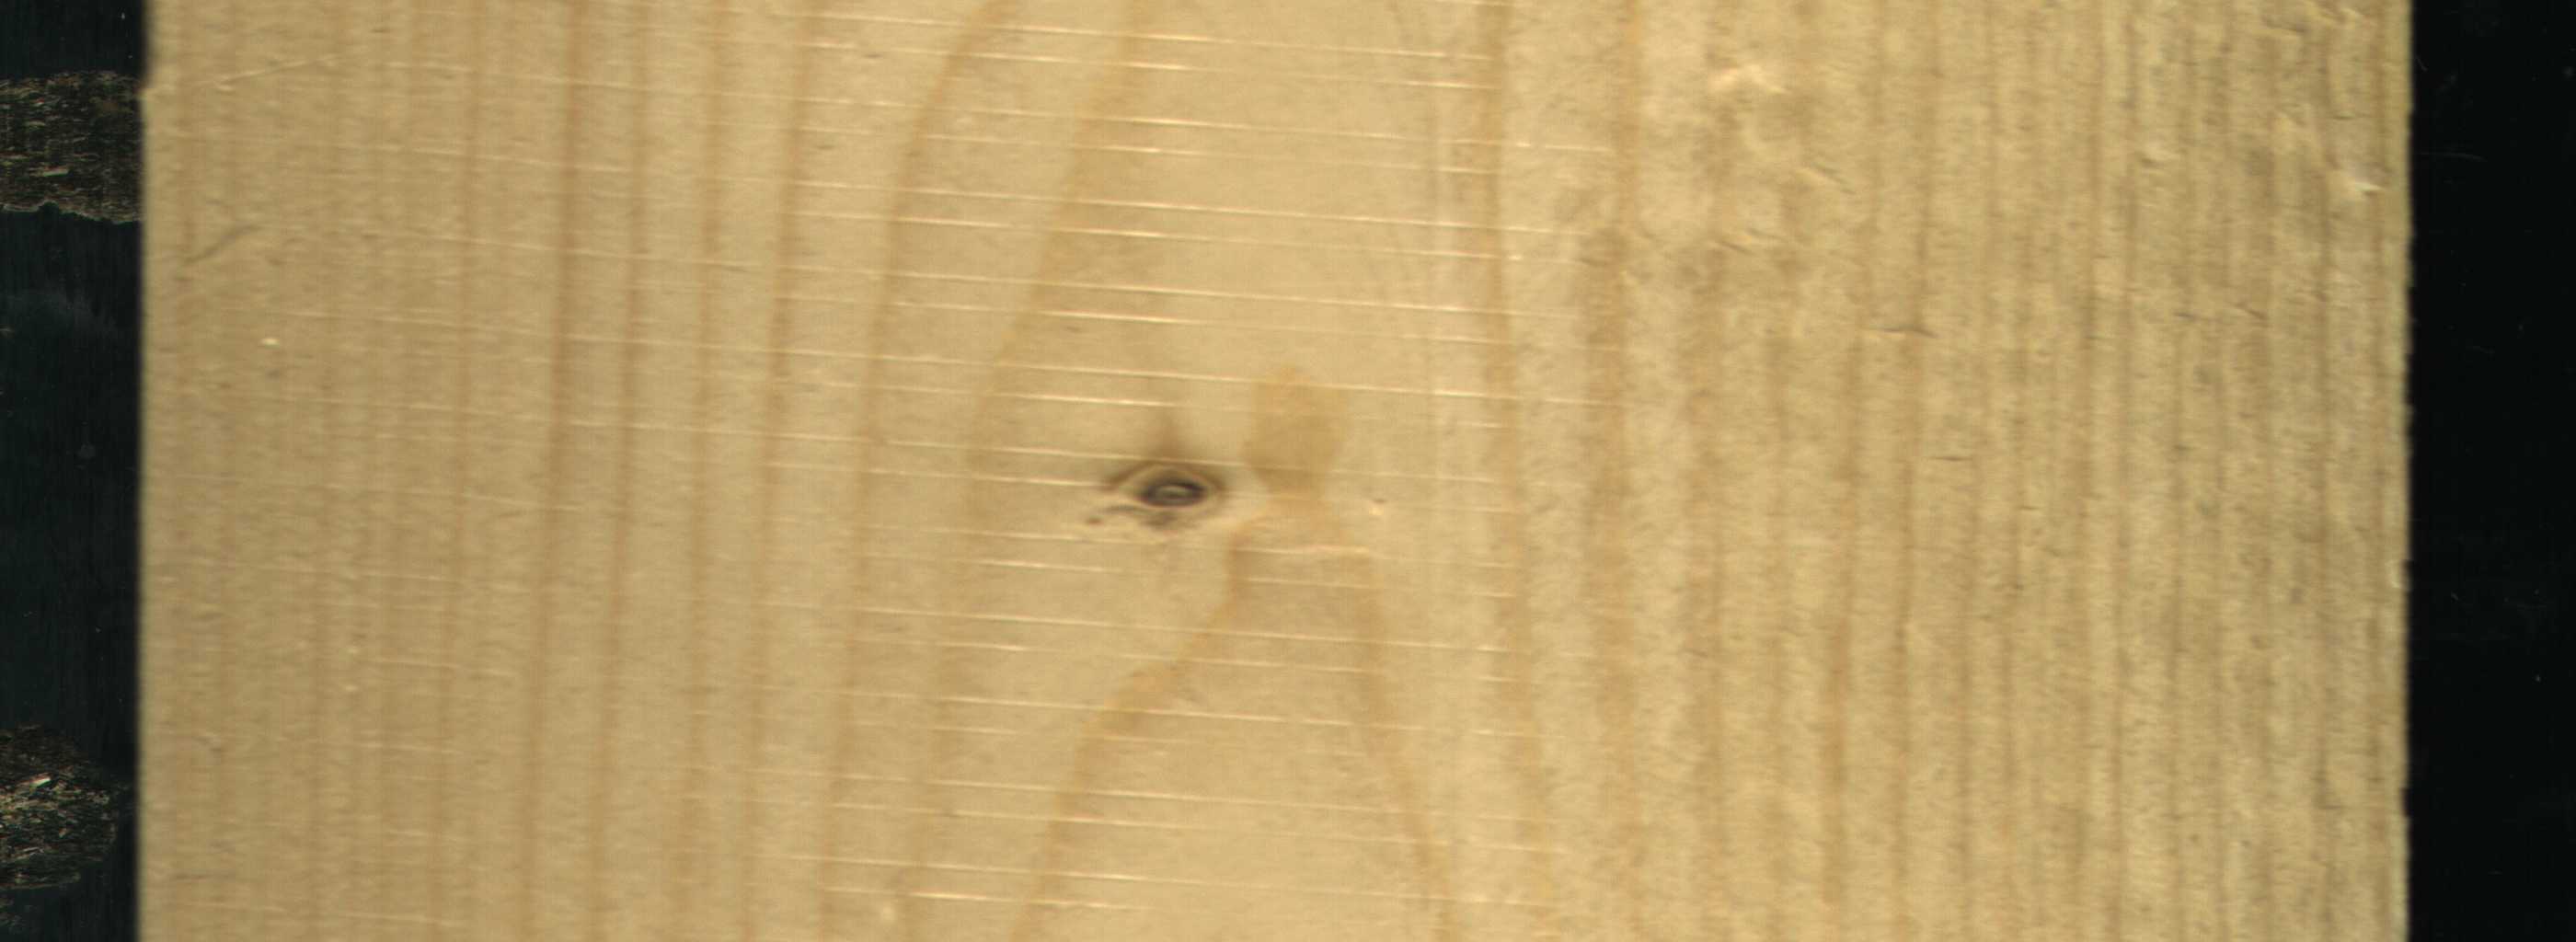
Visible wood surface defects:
Live_Knot